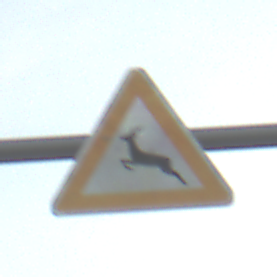
Verkehrszeichen: WildwechselRechts
Umgebung: Outdoor, RoadRail
Tageszeit: SunriseSunset
Wetter: PartlyCloudy
Licht: Natural
Jahreszeit: NotSpecified
Kontrast: LowContrast